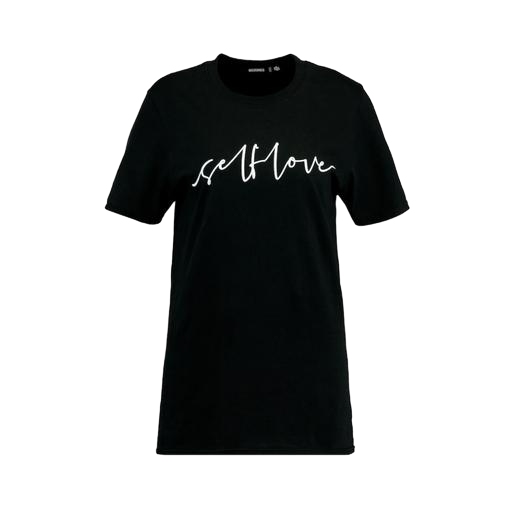
black plus size printed t-shirt only macy, black love graphic tee, graphic tee shirt, white background